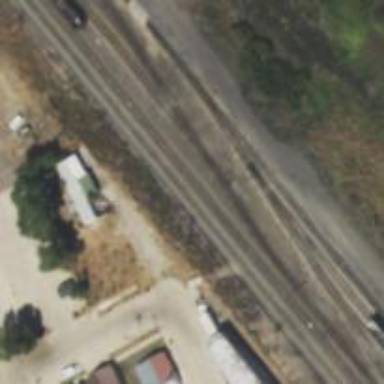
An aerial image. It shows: Railway siding with rails.